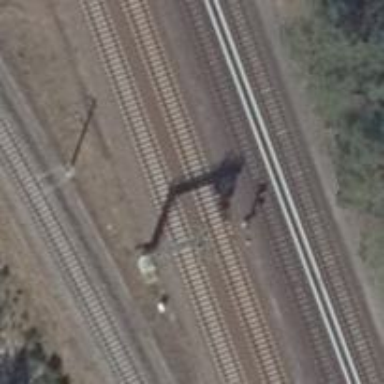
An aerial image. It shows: Railway signal.